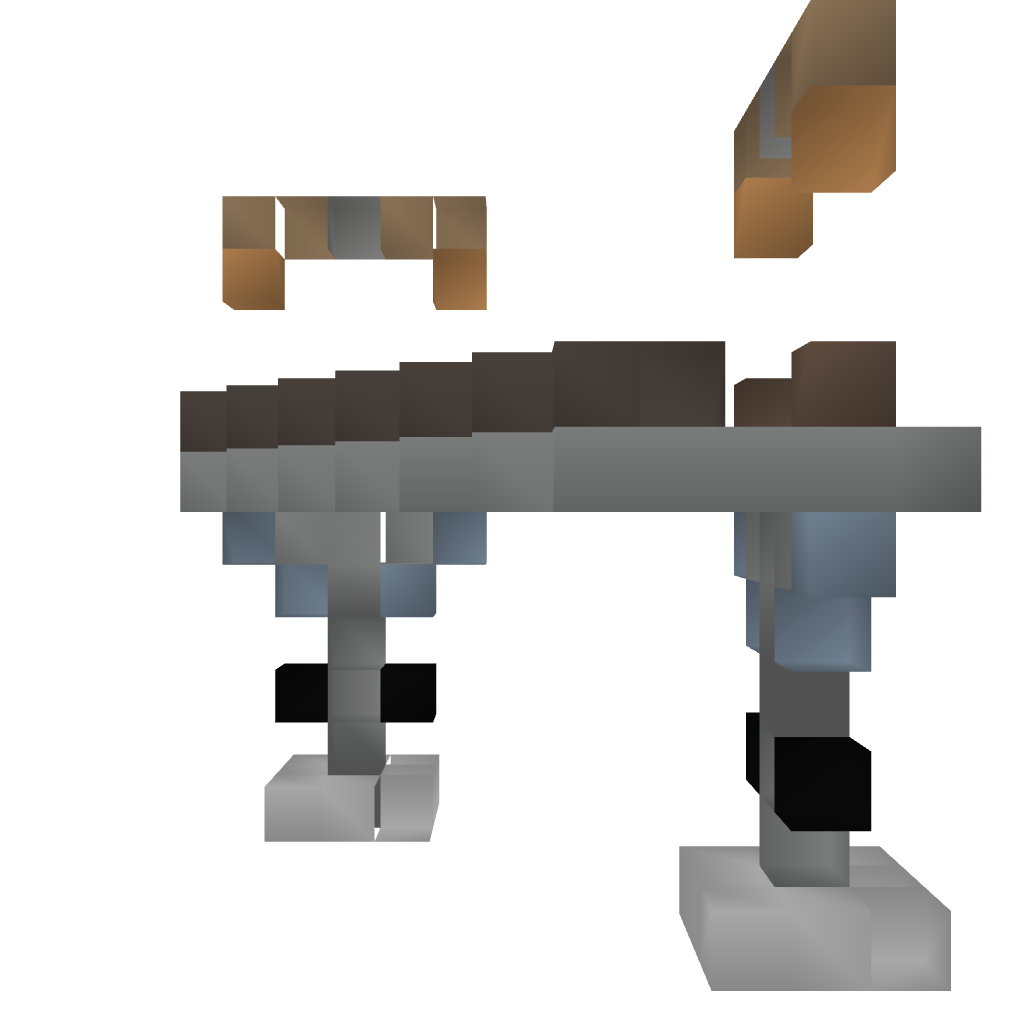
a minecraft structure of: Raised Railway Turn